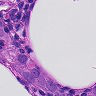
Metastatic tissue present: yes